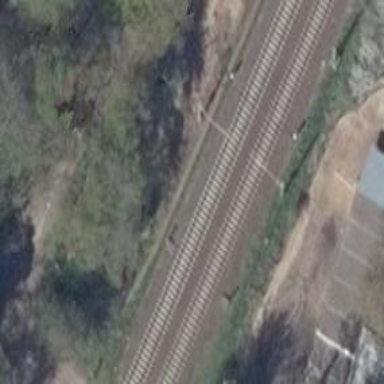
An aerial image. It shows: Milestone along the railway track with catenary mast.